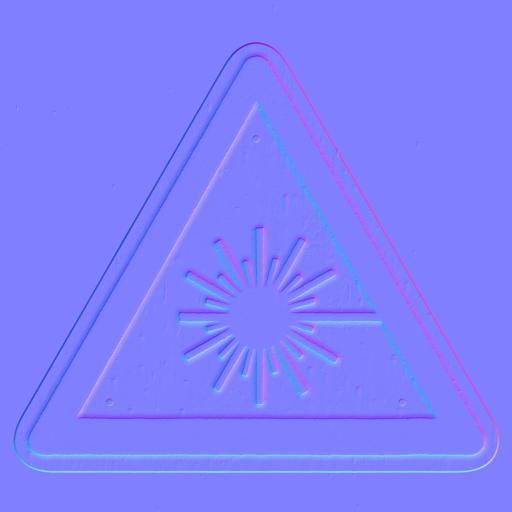
black danger laser sign warning yellow